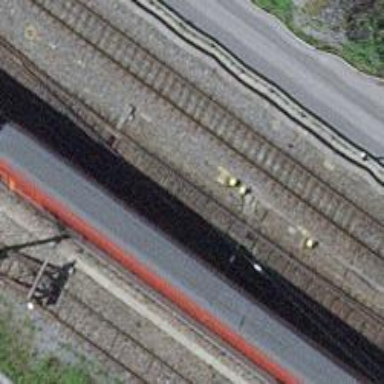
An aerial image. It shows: Railway switch.